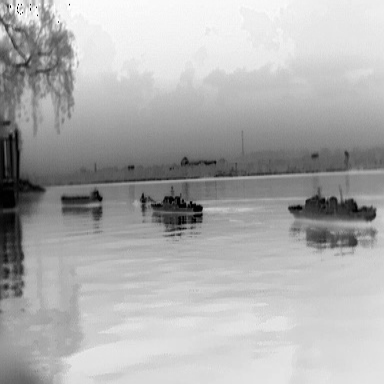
There are two warships in the infrared image.